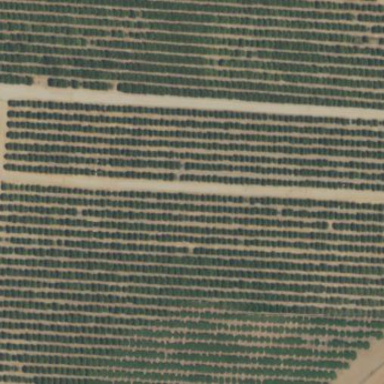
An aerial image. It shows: Orange orchard with beautiful orange trees.